Question: I'm profiling a program with Visual VM. My program runs for a while and finally pops up a few plots using <URL> showing the results. After the charts are displayed, I noticed in Visual VM some active threads "RMI TCP Accept", "Attach Listener", and "Signal Dispatcher". What are these threads? I assume they are there in connection with Visual VM only. Am I correct??

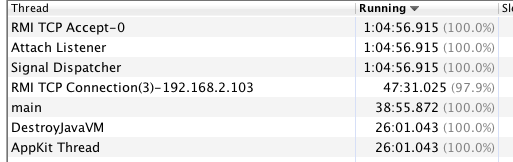
Answer: Loosely answered by this post <URL>
As you assume; Attach, Signal and RMI TCP Accept are for JMX monitoring by jConsole, VisualVM or similar.
The others are for garbage collection (e.g. Finalizer, Reference Handler).